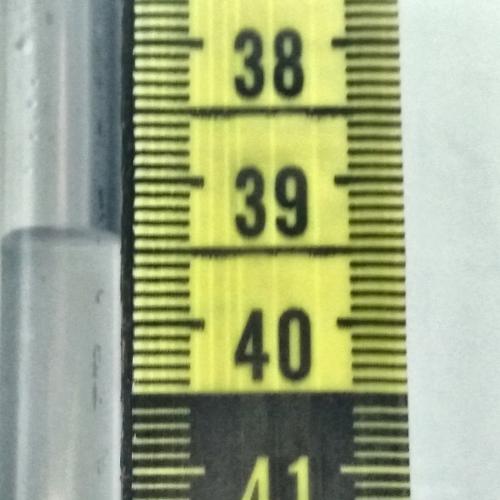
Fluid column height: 39.4 cm